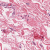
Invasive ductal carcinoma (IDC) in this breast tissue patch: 0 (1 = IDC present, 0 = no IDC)